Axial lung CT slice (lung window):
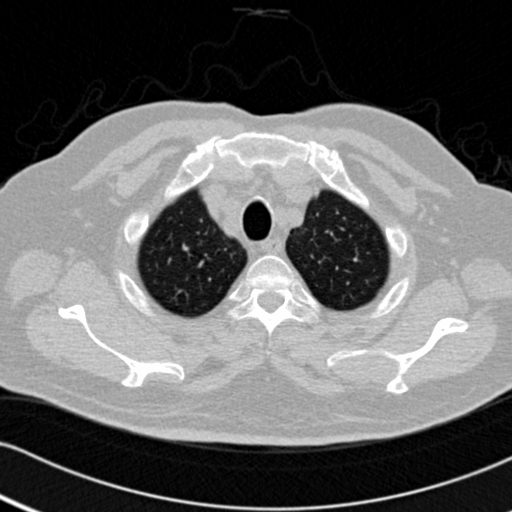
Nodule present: no